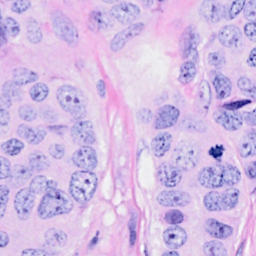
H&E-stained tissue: Breast